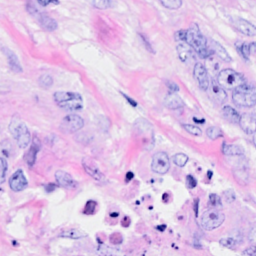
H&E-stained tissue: Breast